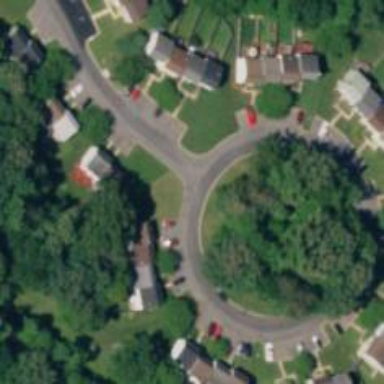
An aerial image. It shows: Turning loop on the road.